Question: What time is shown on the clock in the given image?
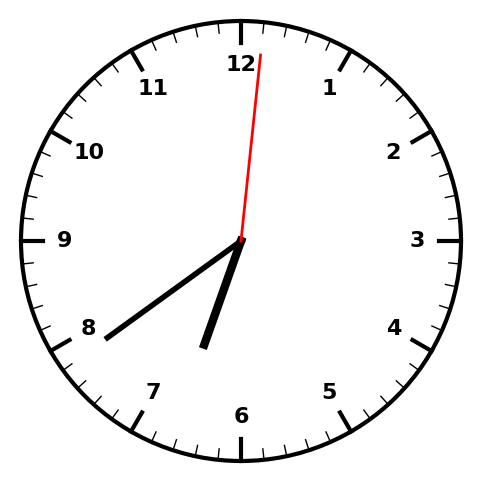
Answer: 06:39:01